Interaction volume radius: 5 \u00c5
Interaction volume height: 10 \u00c5
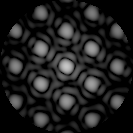
Disorder parameter: 0.1154